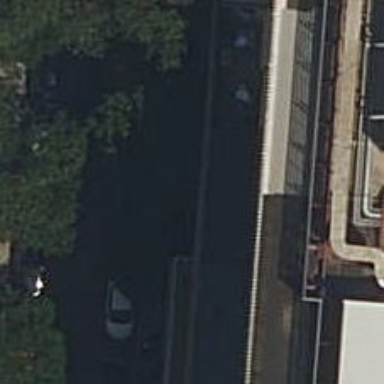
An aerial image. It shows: Parking entrance.